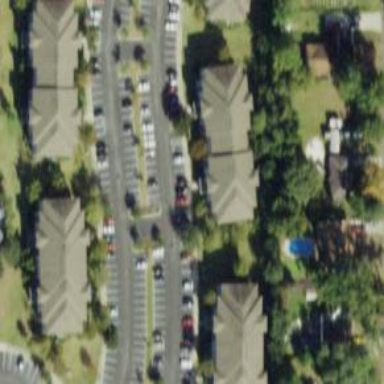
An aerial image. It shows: Residential road.